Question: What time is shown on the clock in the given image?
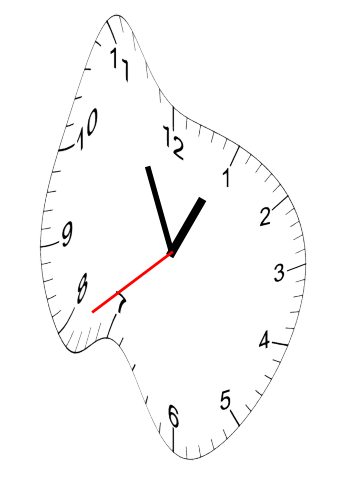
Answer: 12:55:39